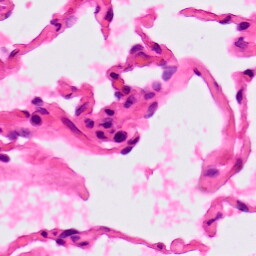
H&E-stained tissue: Lung